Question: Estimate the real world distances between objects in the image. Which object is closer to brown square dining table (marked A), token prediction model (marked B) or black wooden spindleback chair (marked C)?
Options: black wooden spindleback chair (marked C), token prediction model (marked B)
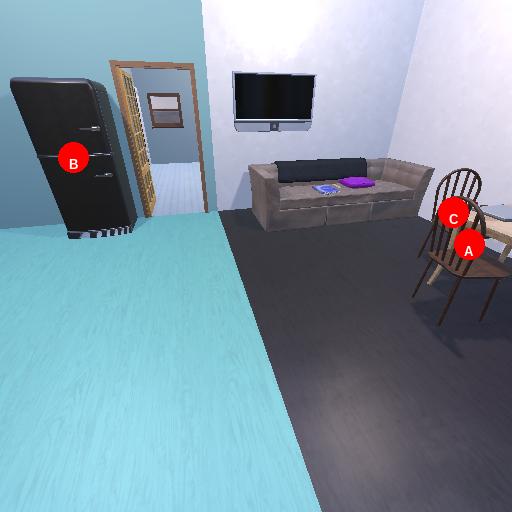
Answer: black wooden spindleback chair (marked C)